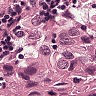
Metastatic tissue present: yes